Question: i am trying to detect a screen touch on my current application such that when the user touches a part of the screen
my app basically retrieves a text file from the SD card and display's the text in the file onto a textview
is it possible for me to append a customize vibration pattern to the text upon touch
For example, "HELLO" is retrieved from the text file and display via textview

when i touch on the individual characters, a preset vibration is used
i am using this to achieve the vibrations with all the various patterns set.
'''
vibrator.vibrate(pattern101, -1);
'''
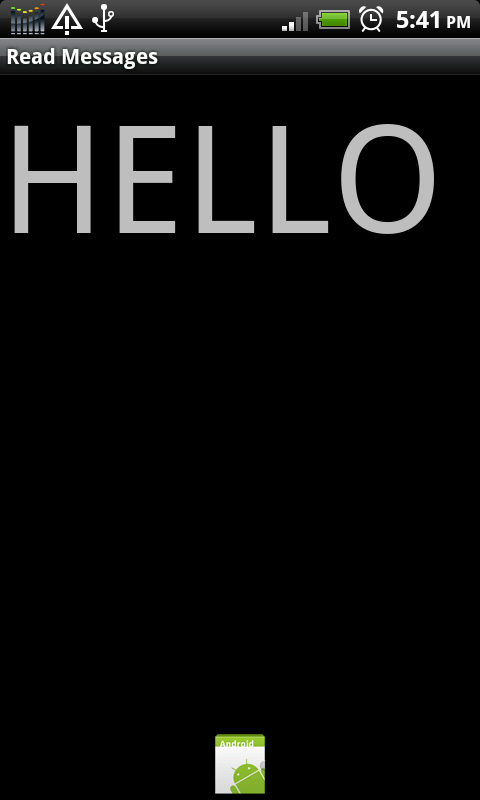
Answer: I would use a SurfaceView/Canvas for this.
Then you have to manage the bounds of each of the character of the text is, and if the finger is within the bounds for that character, play the vibration pattern for that character.
An alternative would be to create a textview/imageview for each character, and add an onTouchListener to each one.
Good luck with your Braille-app. ;-)